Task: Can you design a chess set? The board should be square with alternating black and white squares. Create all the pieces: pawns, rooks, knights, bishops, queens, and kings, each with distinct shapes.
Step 2700:
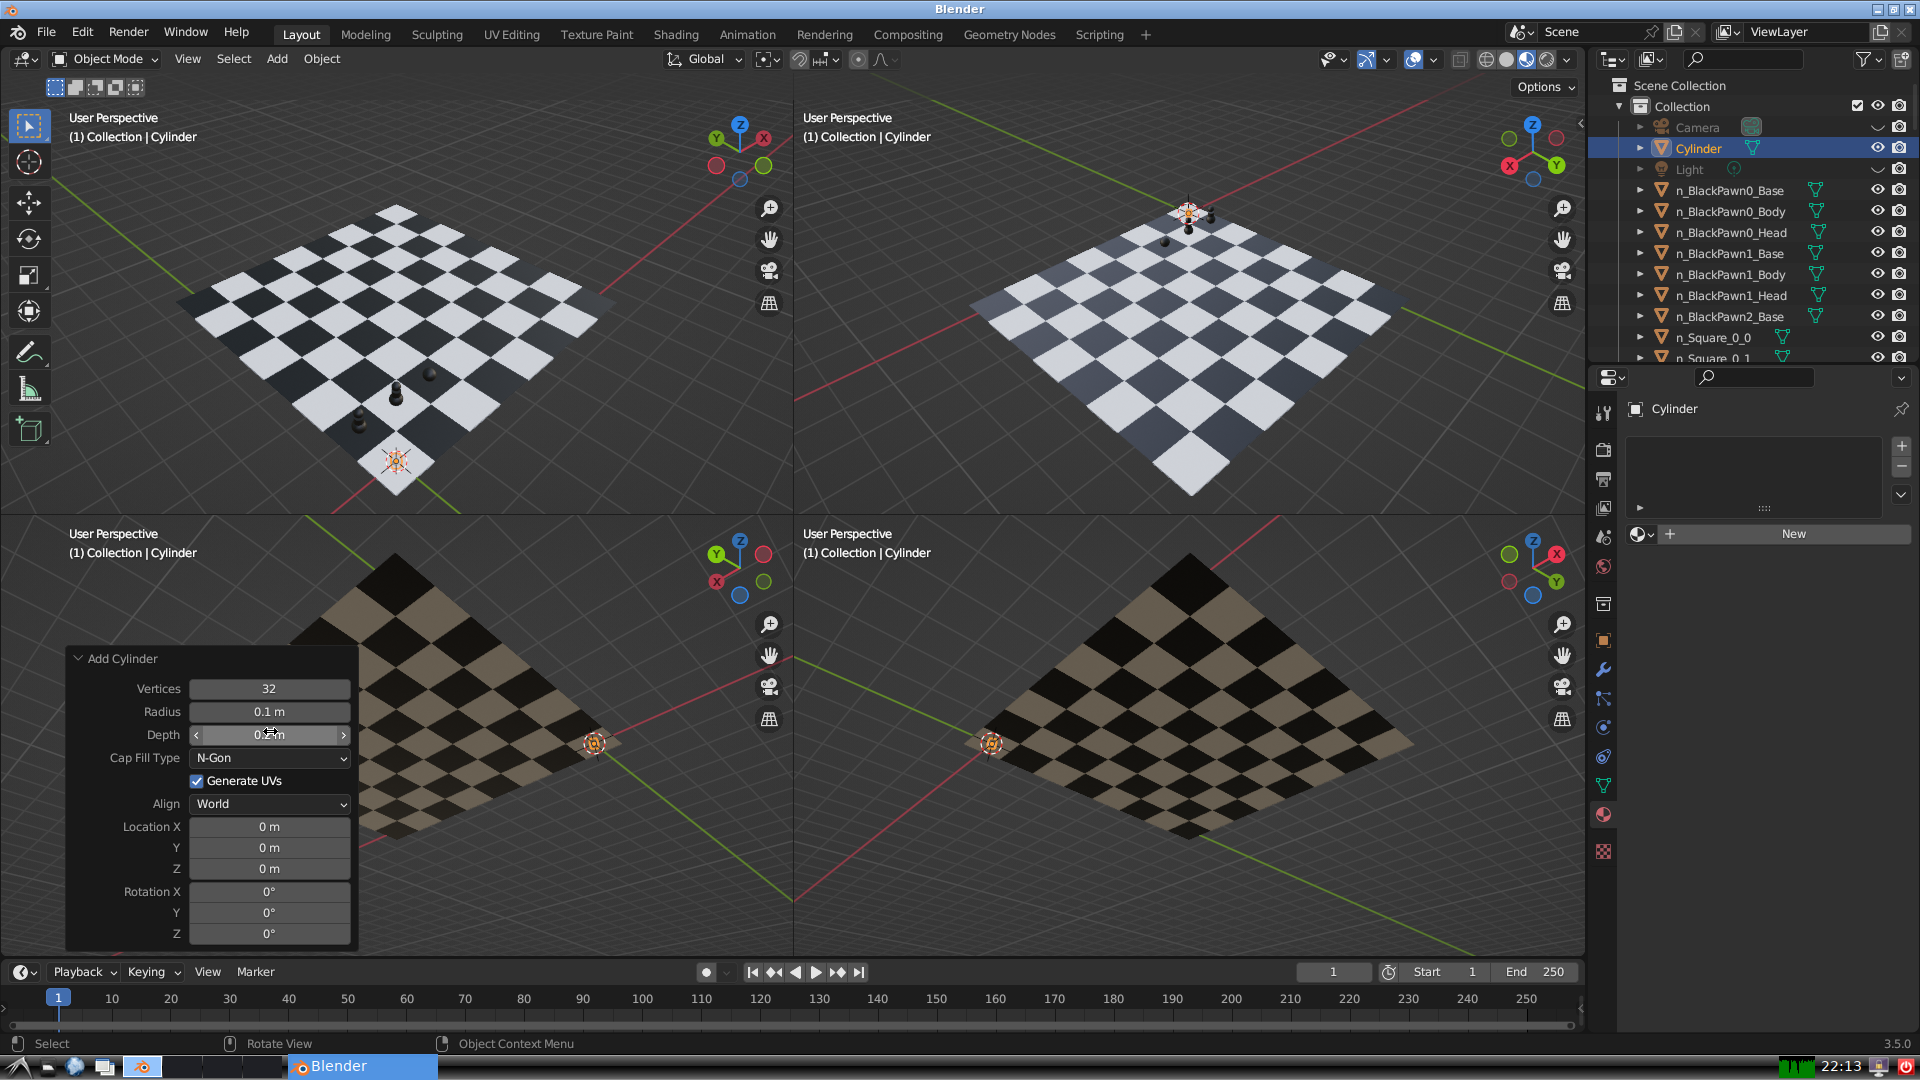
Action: click: no